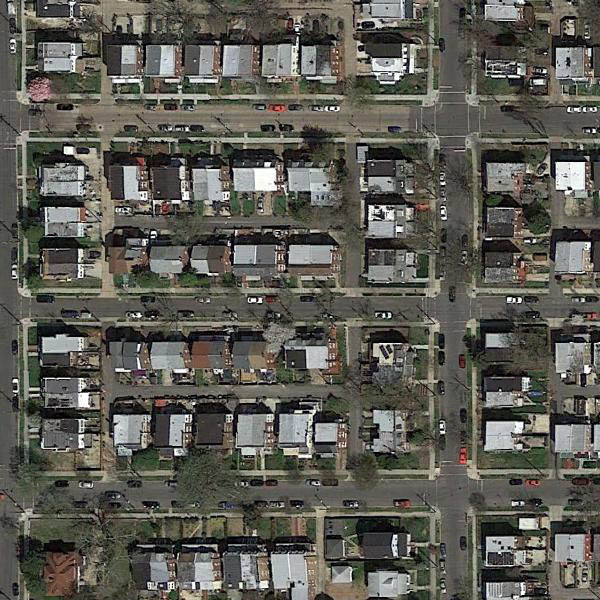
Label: DenseResidential